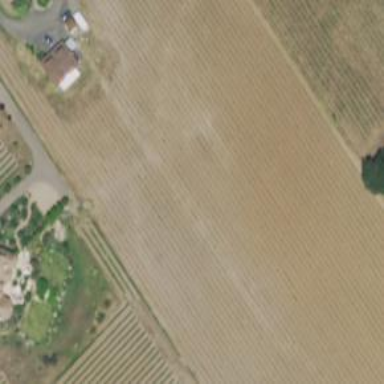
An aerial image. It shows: Vineyard growing wine grapes.